Aerial crown-view tile of a tropical tree (Barro Colorado Island, Panama), acquired 20241014:
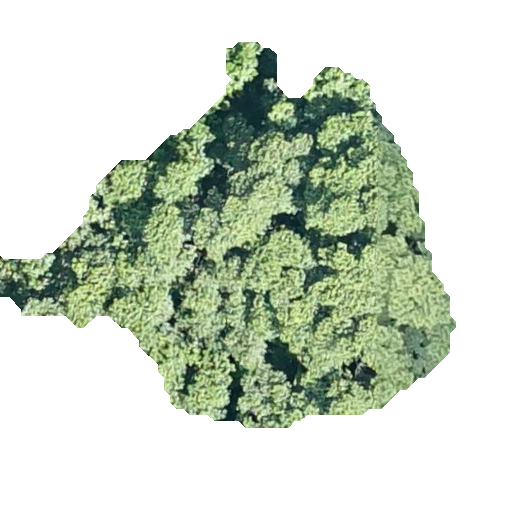
Species: Luehea seemannii
GBIF accepted scientific name: Luehea seemannii
Crown area: 159.484 m²